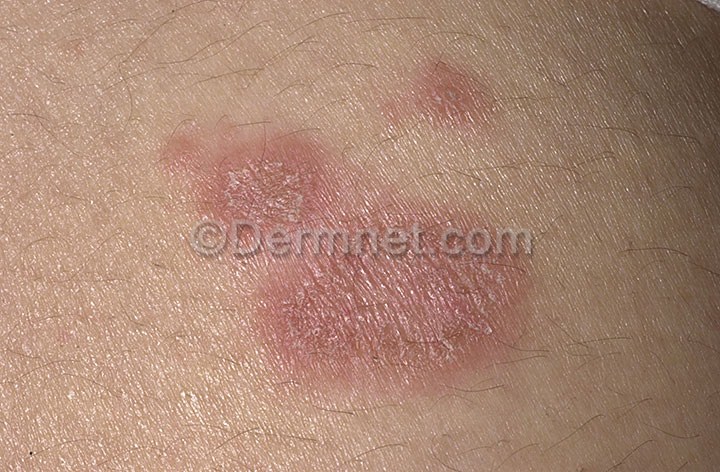
Disease: Psoriasis pictures Lichen Planus and related diseases